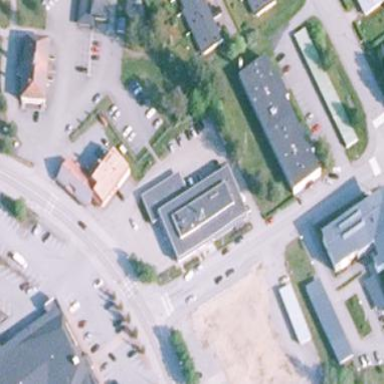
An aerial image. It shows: Public building.